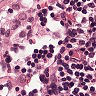
Metastatic tissue present: no